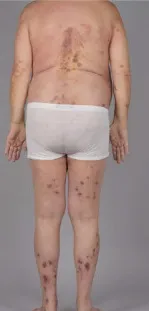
The patient under mycophenolate-mofetil 2 g/day, and ,topical corticosteroids (before therapy with dupilumab, and ,omalizumab).
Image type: medical_photograph (skin_photograph)